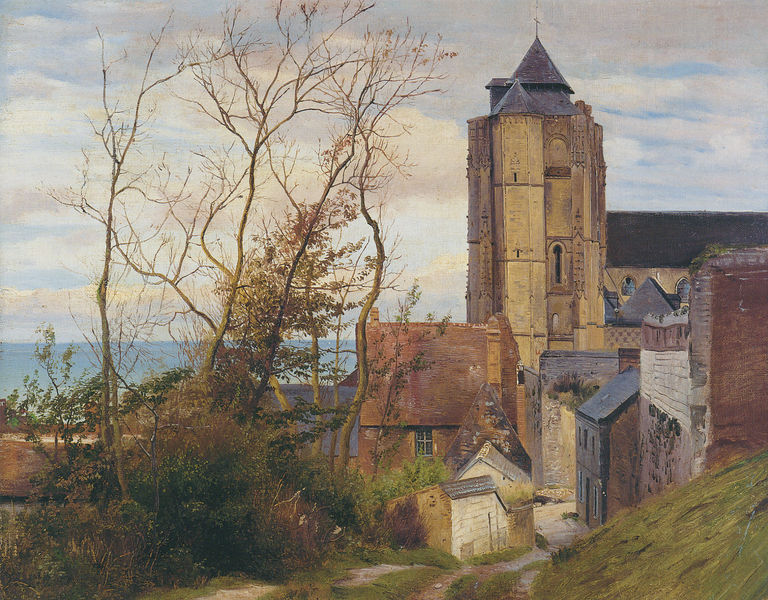
Titel: Le Tréport
Künstler: Johann Wilhelm Schirmer
Institution: Privatbesitz
Schlagwörter: baum, blau, blätter, gemälde, himmel, laub, meer, wasser, wolken, aquarell, baumstämme, bäume, grün, impressionismus, kirchturm, landschaft, see, stadt, äste, braun, bunt, fenster, frankreich, grau, hintergrund, licht, strasse, tür, weiss, zeichnung, dach, gras, haus, rot, weg, wiese, wolke, beige, expressionismus, wand, stein, bild, ast, erde, feld, gräser, horizont, häuser, hügel, natur, stamm, strauch, zweige, busch, büsche, gebüsch, gewässer, kirche, pfad, sträucher, wege, realismus, gotik, kirchturmspitze, schuppen, turm, küste, sommer, strand, ansicht, fassaden, gasse, ort, abhang, feldweg, hang, dorf, dächer, mauer, ziegel, hecke, kahl, herbst, winter, idylle, böschung, romantik, ölgemälde, stämme, frühling, menschenleer, zinnen, kirchen, stadtrand, wände, burg, kloster, kreuz, dom, bedeckt, idyllisch, kathedrale, landschaftsbild, glocke, gotisch, mauern, schiefer, mittelalter, romanik, unfertig, mehr, dachfirst, häsuer, erfurt, alte stadt, bäsche, relistisch, normandie, gebaeude, trün, dächeer, wagenrinne, metz, nordfrankreich, herbst burg am wasser, mitteralterliche stadt, ackerweg, sstadtansicht, schiferdach